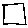
Label: square